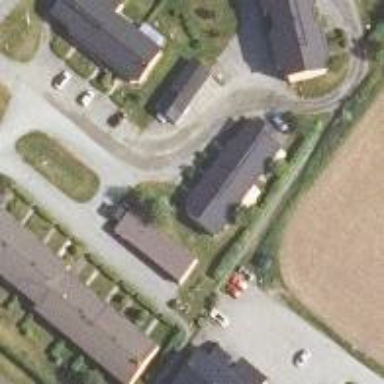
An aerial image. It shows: Residential area.